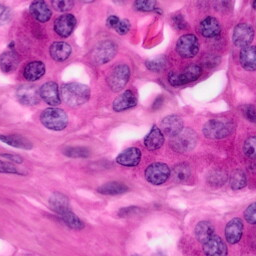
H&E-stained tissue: Pancreatic